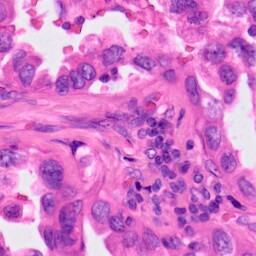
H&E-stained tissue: Lung